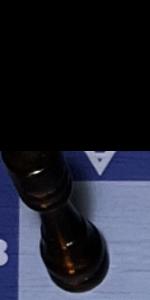
Label: Rook_Black